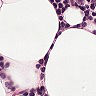
Metastatic tissue present: no